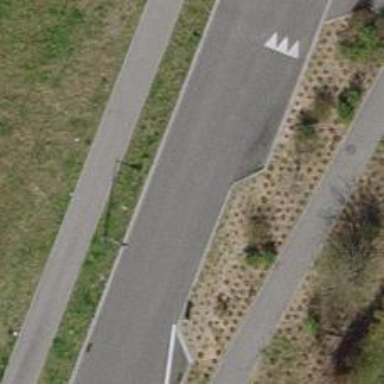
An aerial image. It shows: Residential road with asphalt surface and separate sidewalk.